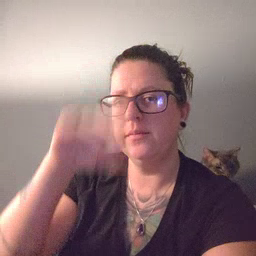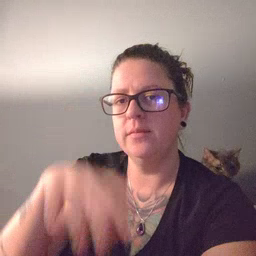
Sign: fireman